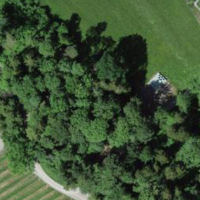
EUNIS habitat code: 25
Species observed at this site:
Cornus sanguinea
Abies alba
Acer pseudoplatanus